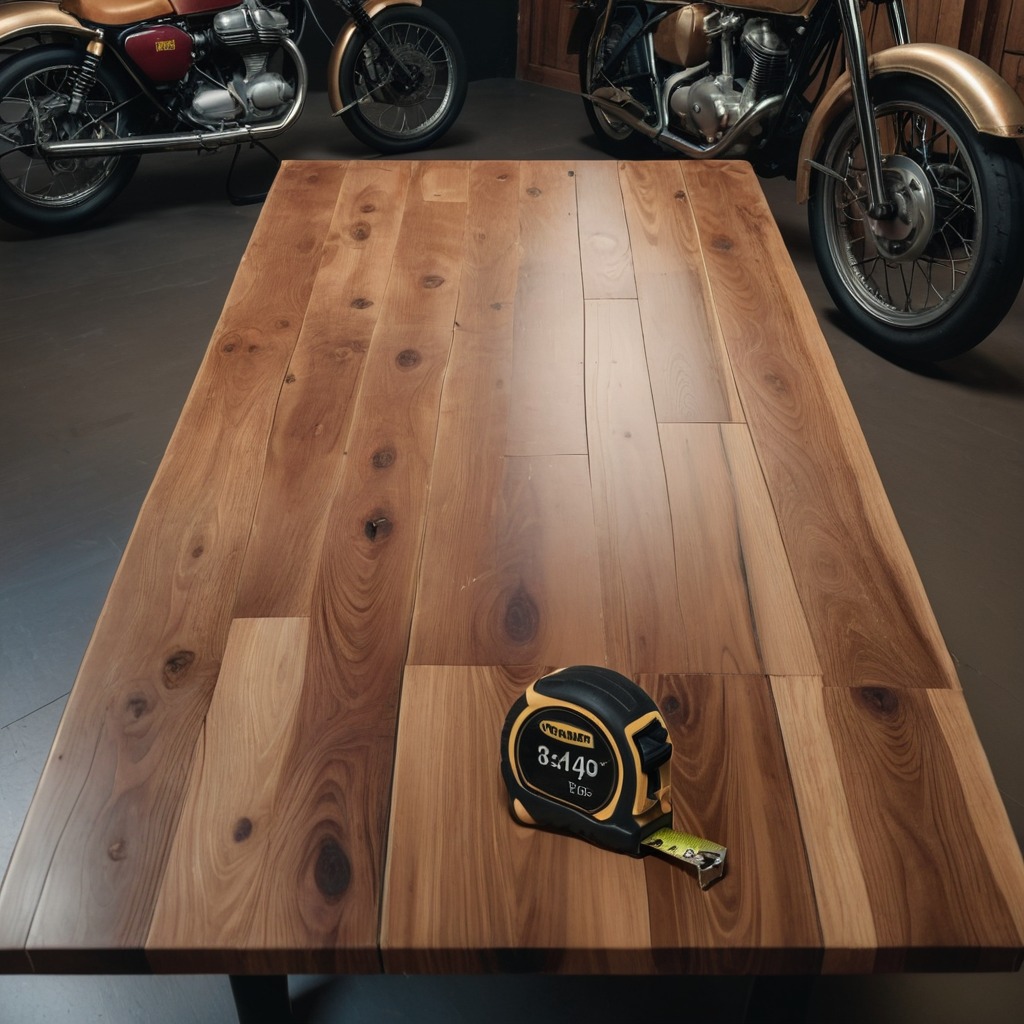
A measuring tape is lying on an oil-spilled wooden table in a vintage motorcycle garage.